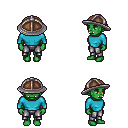
a pixel art fantasy rpg character, female body template, orc, green skin, teal long-sleeve shirt, metal pants, brown short mohawk hairstyle, chain helm, four views (front, back, left, right), 2x2 character sprite sheet, small pixel art, hard edges, no anti-aliasing